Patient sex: M
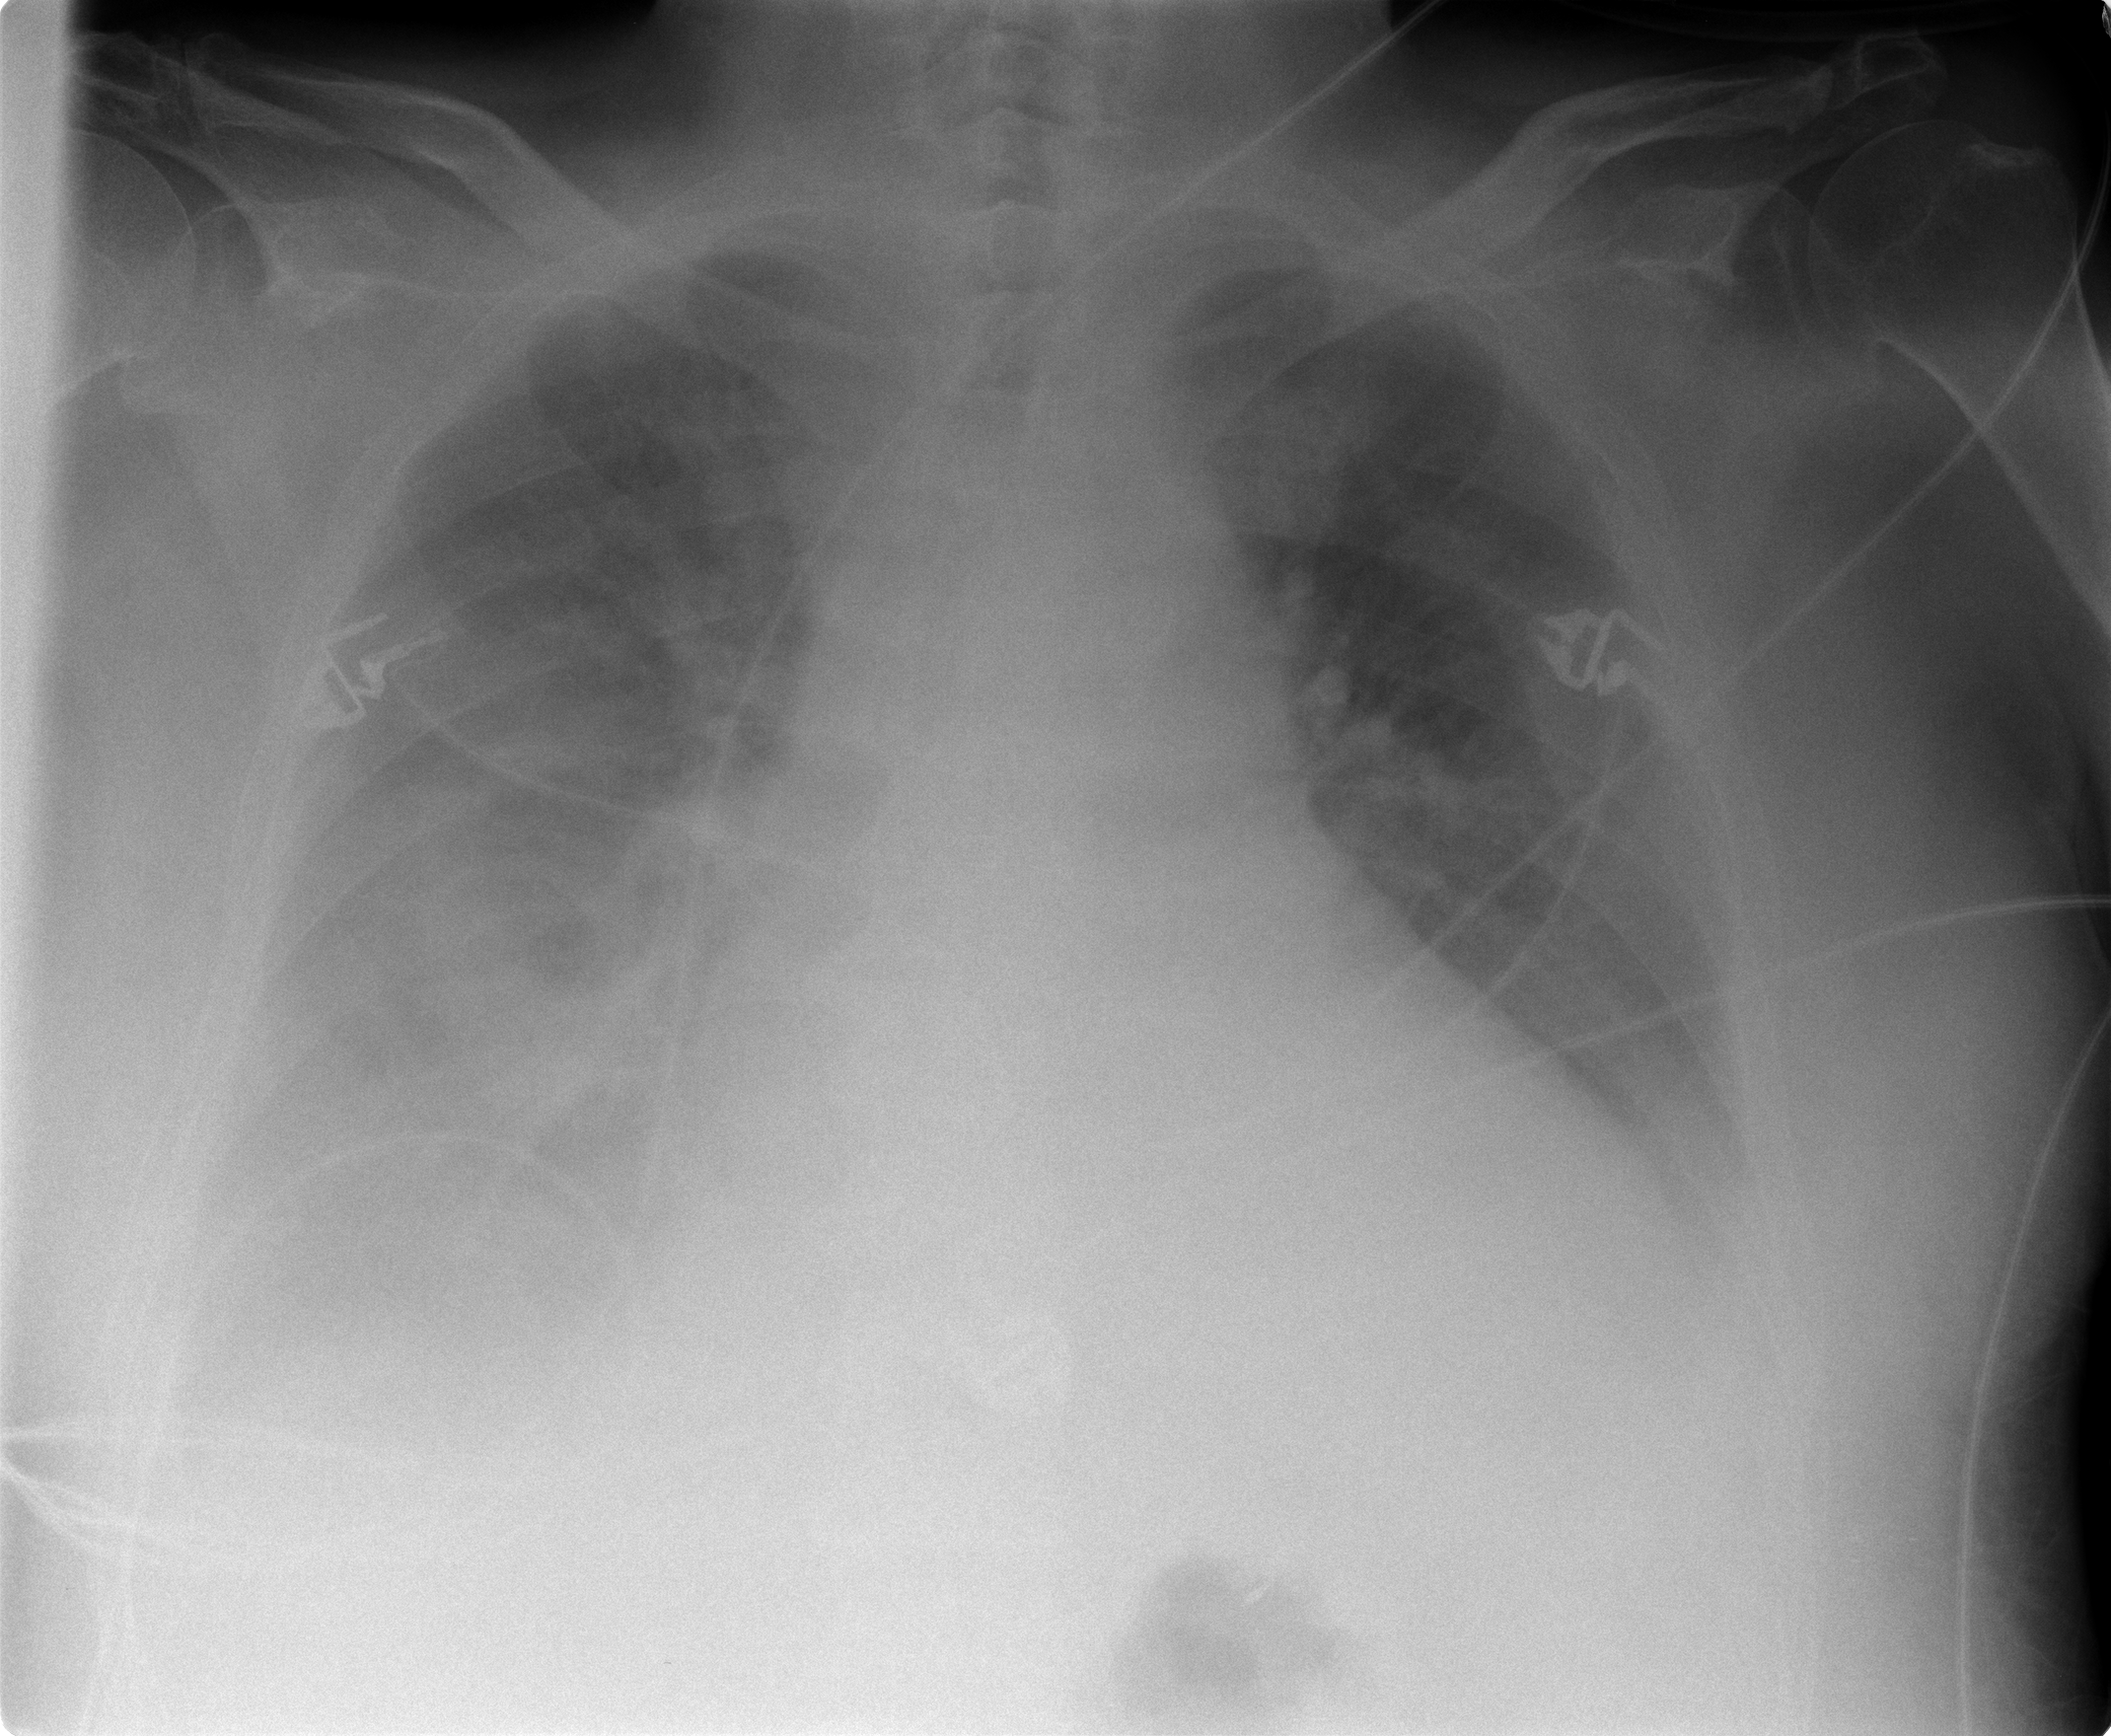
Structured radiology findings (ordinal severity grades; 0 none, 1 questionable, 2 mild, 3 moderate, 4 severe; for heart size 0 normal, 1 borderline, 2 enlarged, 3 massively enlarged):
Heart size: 3
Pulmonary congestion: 3
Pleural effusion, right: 3
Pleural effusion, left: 2
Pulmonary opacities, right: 1
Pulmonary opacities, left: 0
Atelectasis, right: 3
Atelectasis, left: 2